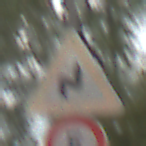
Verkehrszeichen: DoppelkurveRechts
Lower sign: Geschwindigkeit5
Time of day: MorningAfternoon
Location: Outdoor (Urban)
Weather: Overcast
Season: NotSpecified
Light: Natural